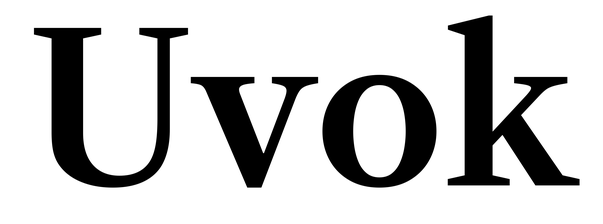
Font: LibreCaslonText_SemiBold